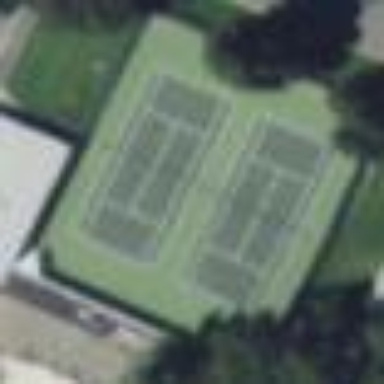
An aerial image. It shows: Tennis court on pitch designated for leisure land.